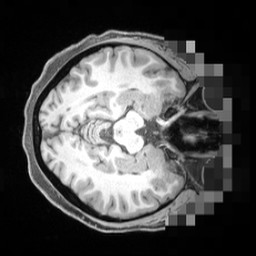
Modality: T1w
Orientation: axial
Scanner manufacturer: siemens
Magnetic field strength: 3 T
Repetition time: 2.55 s